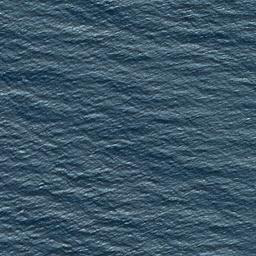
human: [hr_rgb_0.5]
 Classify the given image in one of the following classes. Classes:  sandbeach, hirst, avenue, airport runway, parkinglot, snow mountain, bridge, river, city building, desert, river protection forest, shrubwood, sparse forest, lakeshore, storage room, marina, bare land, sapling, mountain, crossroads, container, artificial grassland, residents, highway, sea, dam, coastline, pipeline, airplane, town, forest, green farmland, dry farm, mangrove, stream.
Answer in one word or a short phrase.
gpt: sea